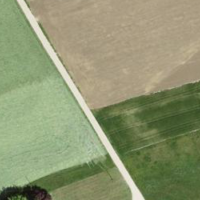
EUNIS habitat code: 25
Species observed at this site:
Corvus corone
Cyanistes caeruleus
Turdus philomelos
Sturnus vulgaris
Emberiza citrinella
Chloris chloris
Dendrocopos major
Turdus viscivorus
Fringilla coelebs
Passer domesticus
Buteo buteo
Spinus spinus
Carduelis carduelis
Columba palumbus
Turdus merula
Phylloscopus collybita
Alauda arvensis
Parus major
Erithacus rubecula
Hirundo rustica
Milvus milvus
Pica pica
Phoenicurus ochruros
Sitta europaea
Regulus regulus
Ciconia ciconia
Coccothraustes coccothraustes
Falco tinnunculus
Picus viridis
Motacilla alba